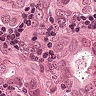
Metastatic tissue present: yes